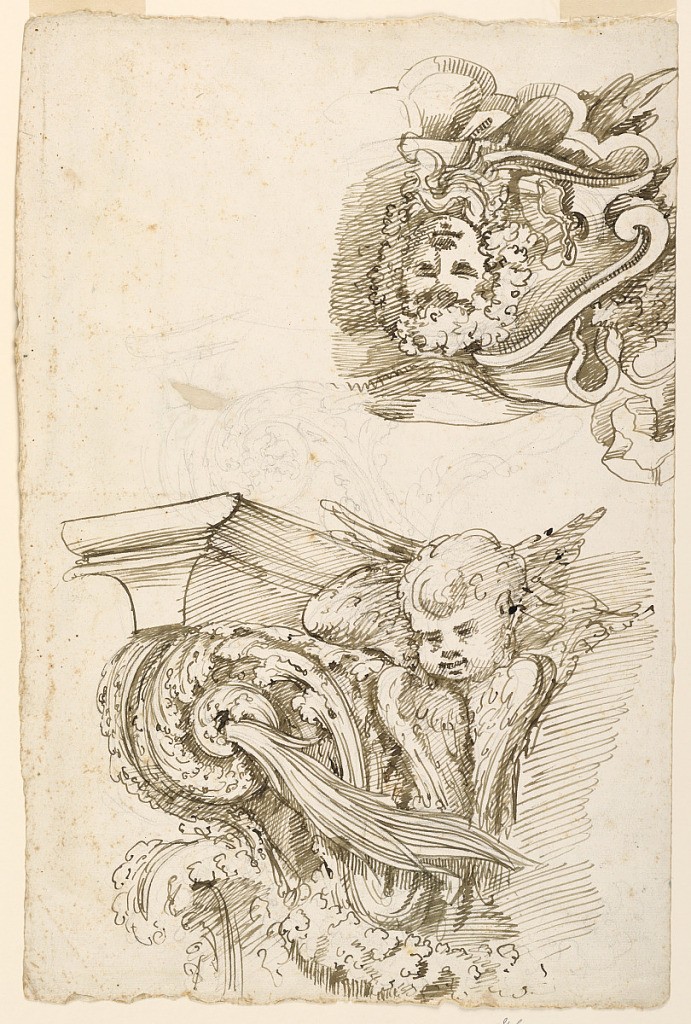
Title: Architectural Sculptures
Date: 1725–1775
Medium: Brush and brown ink, traces of graphite on off-white laid paper
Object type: Drawing
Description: Upper left part of a capital with a cherub and acanthus leaves.